Interaction volume radius: 10 \u00c5
Interaction volume height: 10 \u00c5
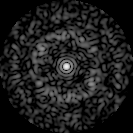
Disorder parameter: 0.7768